Question: I have a square bitmap of a circle and I want to compute the normals of all the pixels in that circle as if it were a sphere of radius 1:

The sphere/circle is centered in the bitmap.
What is the equation for this?
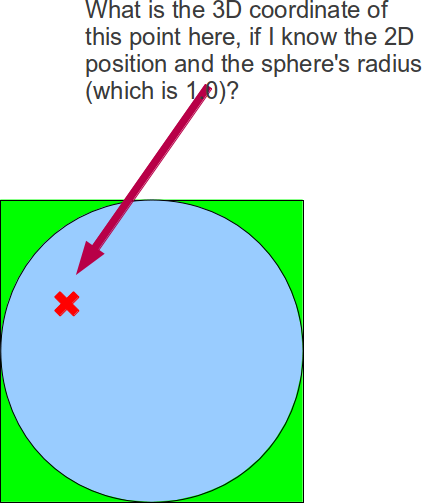
Answer: Don't know much about how people program 3D stuff, so I'll just give the pure math and hope it's useful.
Sphere of radius 1, centered on origin, is the set of points satisfying:
> x + y + z = 1
We want the 3D coordinates of a point on the sphere where x and y are known. So, just solve for z:
> z = +-sqrt(1 - x - y).
Now, let us consider a unit vector pointing outward from the sphere. It's a unit sphere, so we can just use the vector from the origin to (x, y, z), which is, of course, <x, y, z>.
Now we want the equation of a plane tangent to the sphere at (x, y, z), but this will be using its own x, y, and z variables, so instead I'll make it tangent to the sphere at (x, y, z). This is simply:
> xx + yy + zz = 1
Hope this helps.
---
(OP):
you mean something like:
'''
const int R = 31, SZ = power_of_two(R*2);
std::vector<vec4_t> p;
for(int y=0; y<SZ; y++) {
for(int x=0; x<SZ; x++) {
const float rx = (float)(x-R)/R, ry = (float)(y-R)/R;
if(rx*rx+ry*ry > 1) { // outside sphere
p.push_back(vec4_t(0,0,0,0));
} else {
vec3_t normal(rx,sqrt(1.-rx*rx-ry*ry),ry);
p.push_back(vec4_t(normal,1));
}
}
}
'''
It does make a nice spherical shading-like shading if I treat the normals as colours and blit it; is it right?
---
(TZ)
Sorry, I'm not familiar with those aspects of C++. Haven't used the language very much, nor recently.